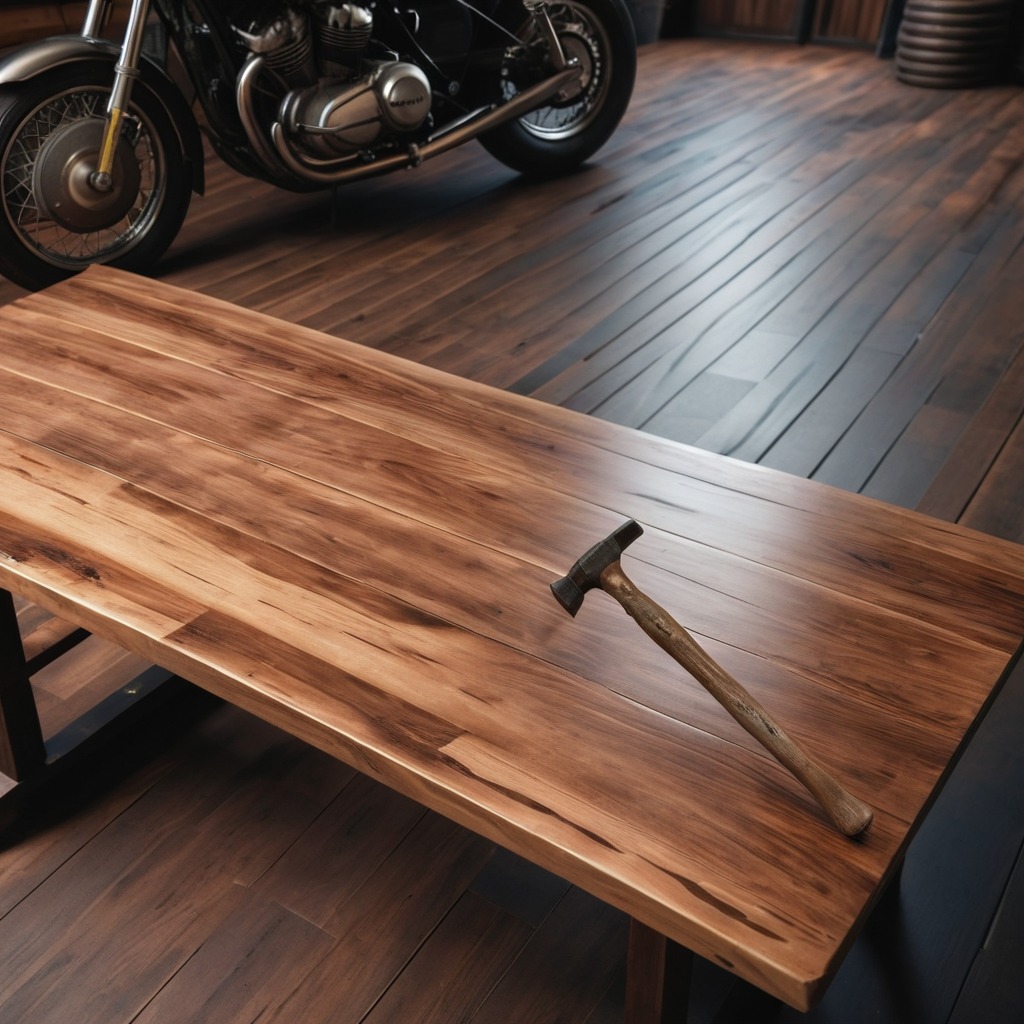
A hammer is lying on the table in the garage.